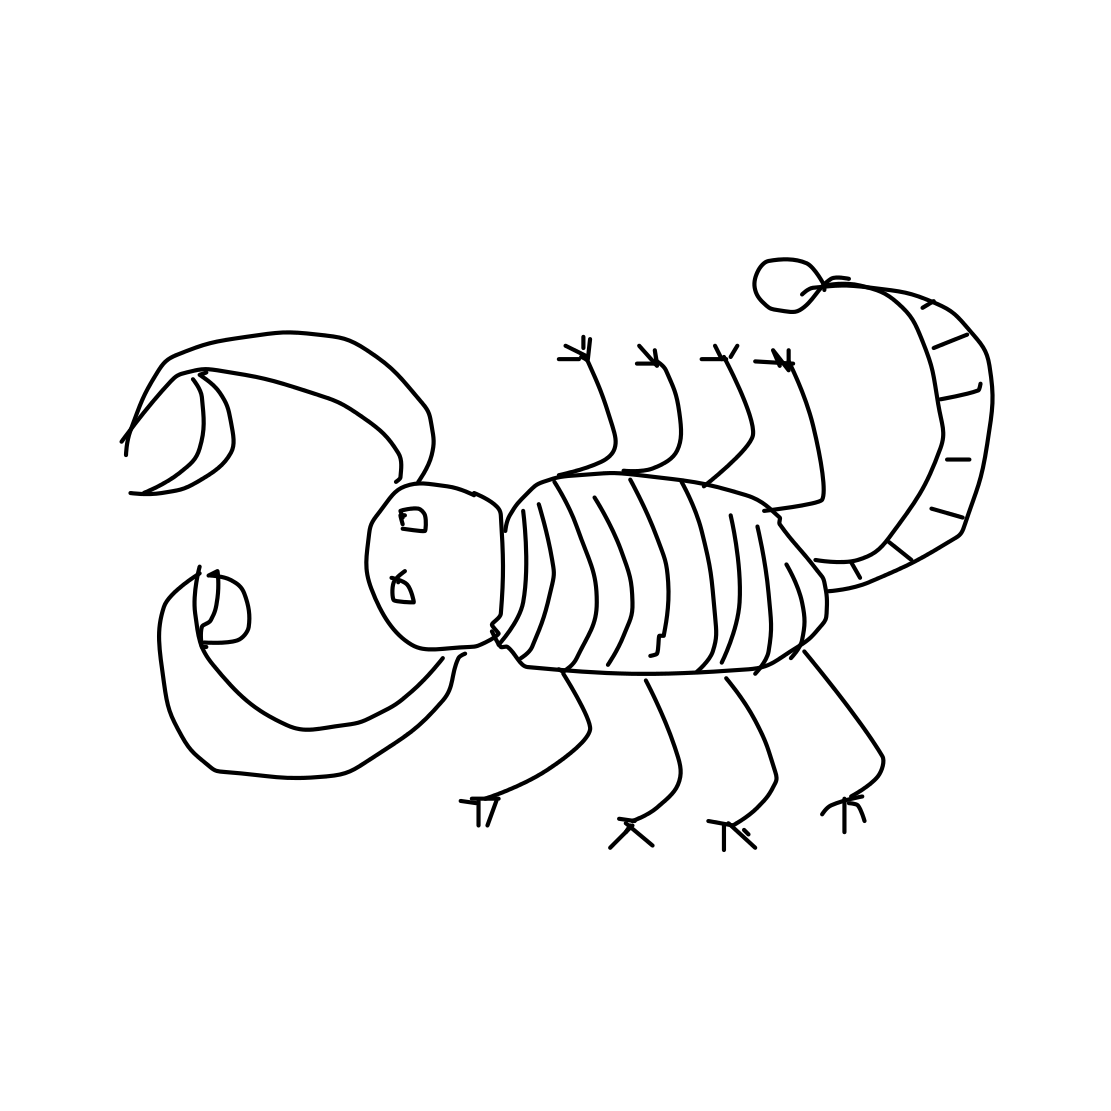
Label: scorpion